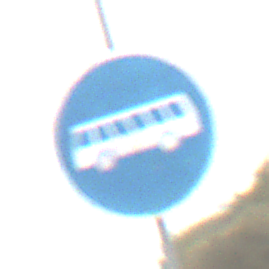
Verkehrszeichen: Busssonderstreifen
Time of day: Midday
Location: Outdoor (Nature)
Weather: Overcast
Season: NotSpecified
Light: Natural